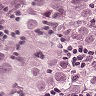
Metastatic tissue present: yes